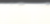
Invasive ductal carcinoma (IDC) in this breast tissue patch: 0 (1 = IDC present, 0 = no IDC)